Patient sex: M
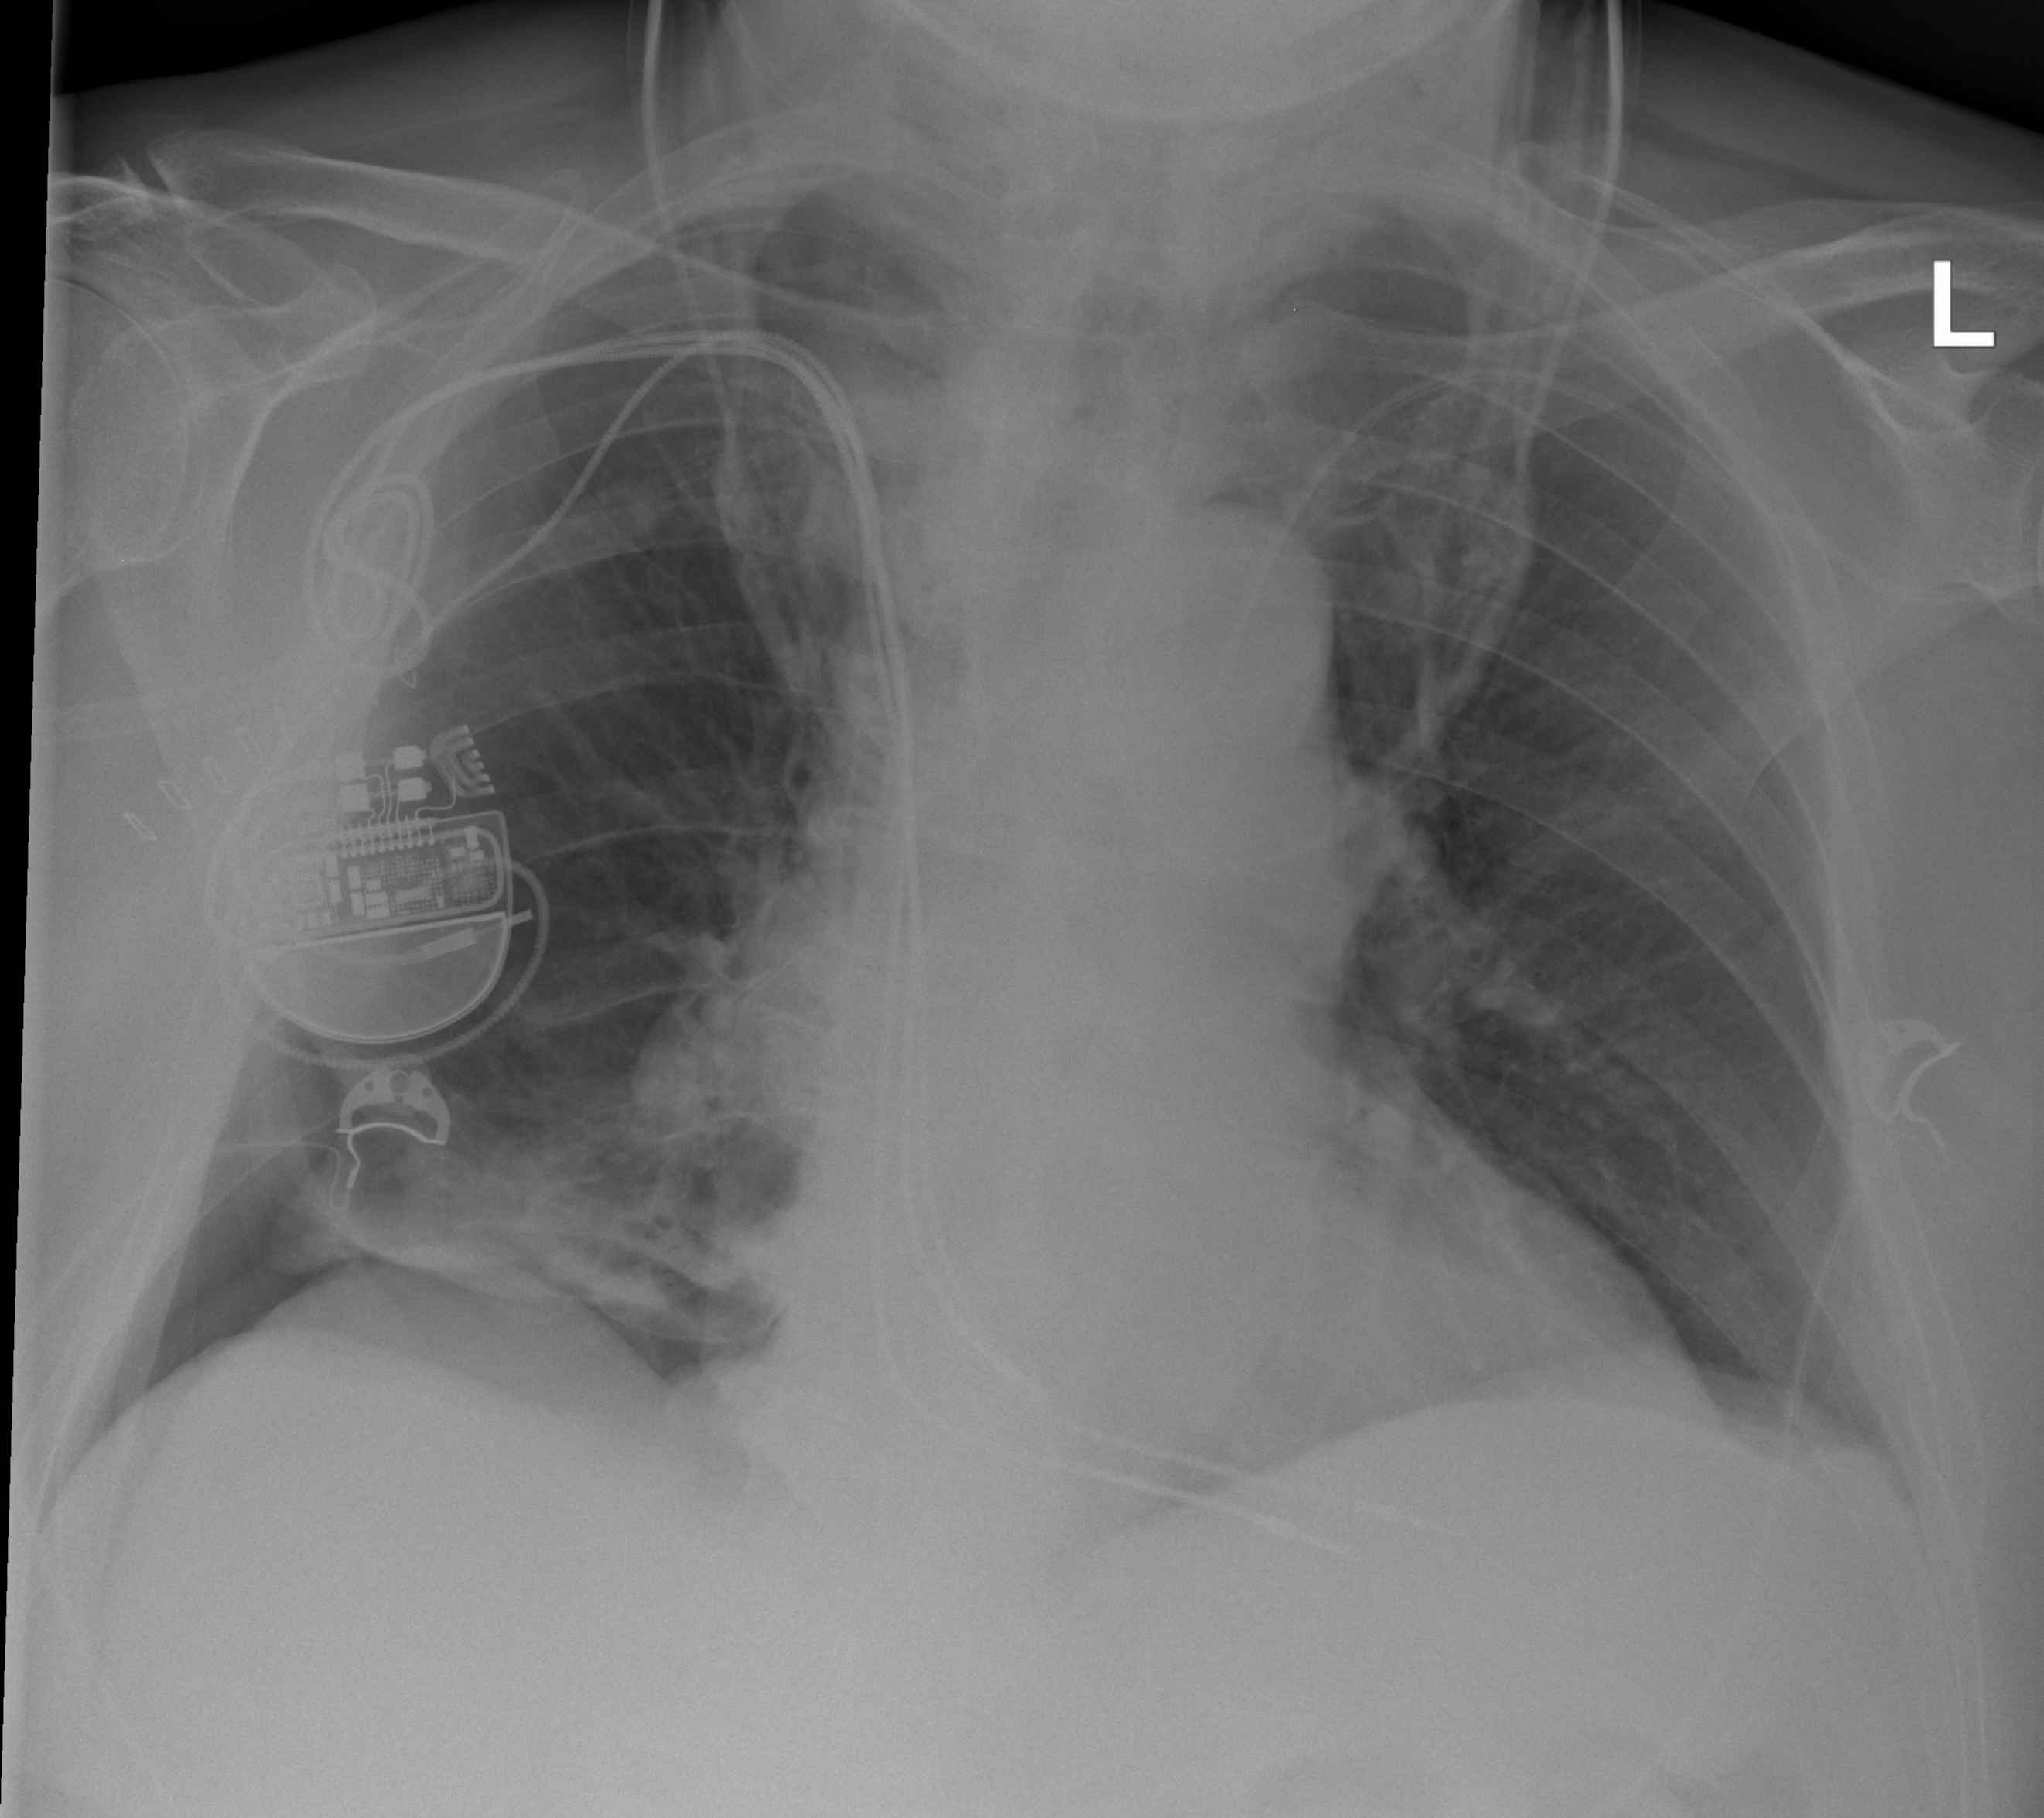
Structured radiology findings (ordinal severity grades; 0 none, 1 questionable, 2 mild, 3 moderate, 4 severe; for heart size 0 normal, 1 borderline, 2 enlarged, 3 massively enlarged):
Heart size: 2
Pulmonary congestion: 0
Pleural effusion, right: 0
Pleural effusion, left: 2
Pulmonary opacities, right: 0
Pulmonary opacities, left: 0
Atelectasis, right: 0
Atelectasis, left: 2